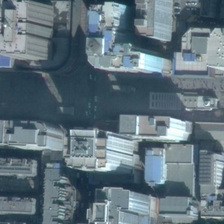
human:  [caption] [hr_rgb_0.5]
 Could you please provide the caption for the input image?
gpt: some buildings with light blue roof while with a highway across .

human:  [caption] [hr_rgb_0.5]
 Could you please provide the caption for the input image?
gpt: many compact buildings on the either hand of the road in it .

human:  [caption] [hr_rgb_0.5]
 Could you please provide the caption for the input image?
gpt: a dark gray highway through the commercial buildings in it .

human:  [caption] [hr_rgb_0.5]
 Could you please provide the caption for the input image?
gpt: a t_junction in the middle while with many buildings on the either hand .

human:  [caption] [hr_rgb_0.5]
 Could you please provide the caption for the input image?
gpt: many buildings near a crossroads are in a business area .